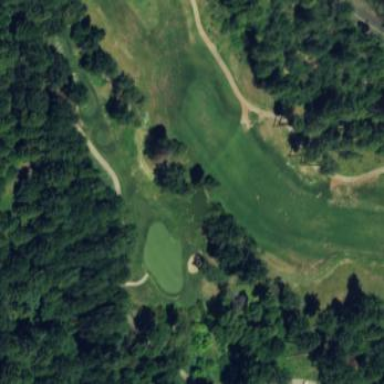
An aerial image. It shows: Golf rough area.